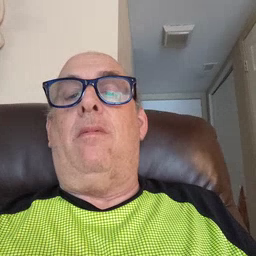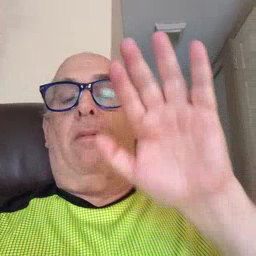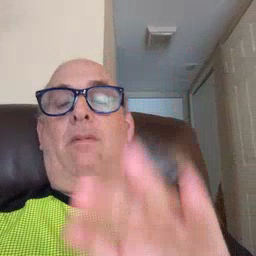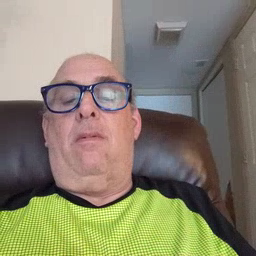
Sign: snow